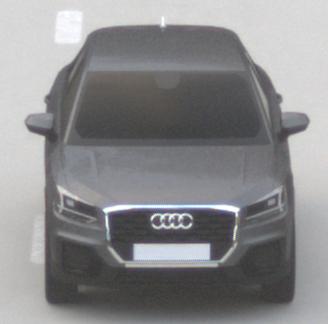
Make: Audi
Model: Q2
Model produced from: 2016
Model produced until: 2020
Doors: 5
Color: gray
Road condition: dry road
Daytime: sunrise or sunset
Contrast: low contrast